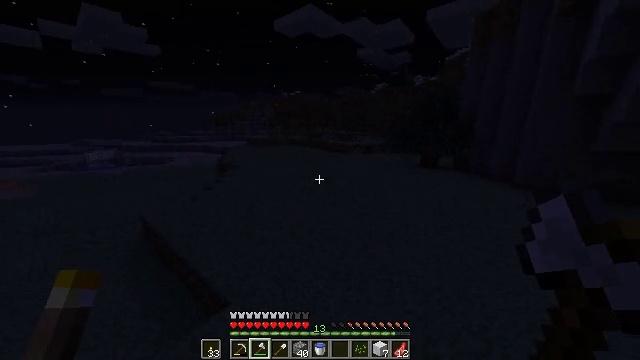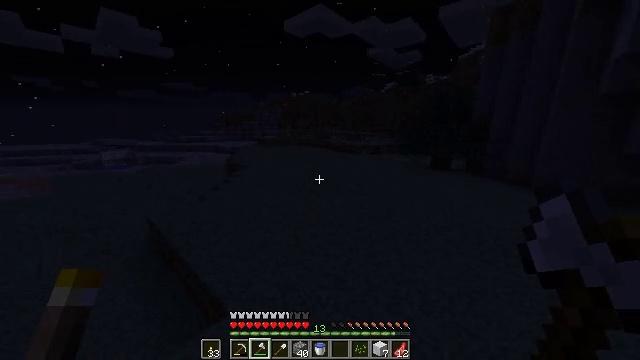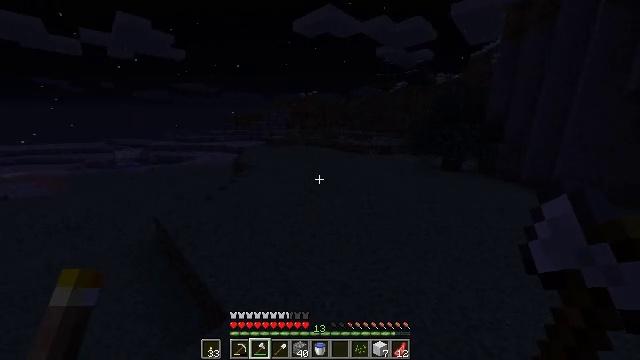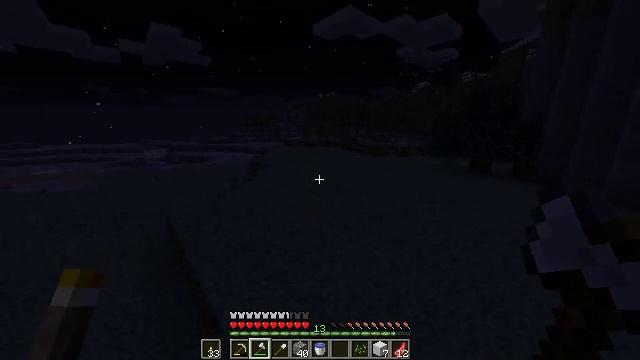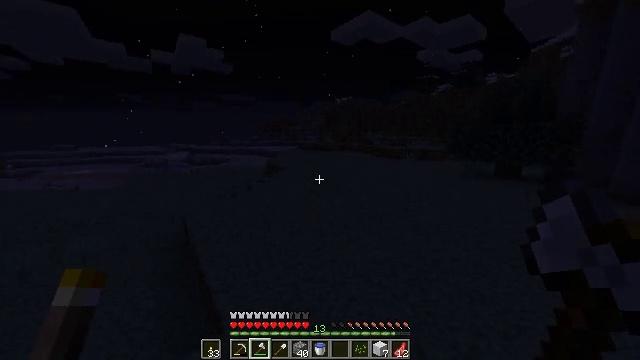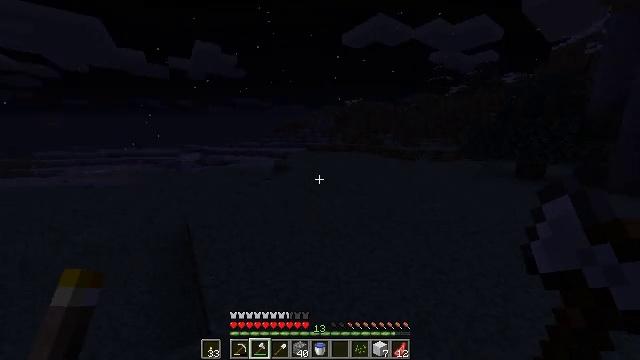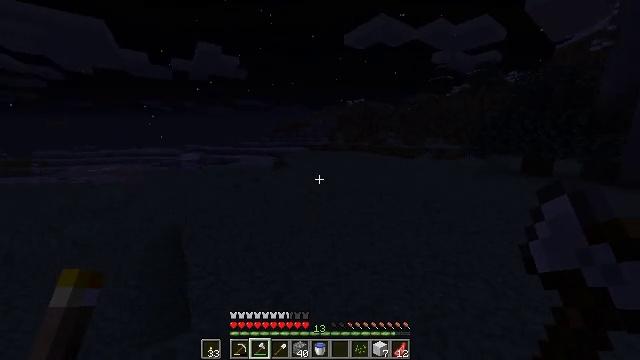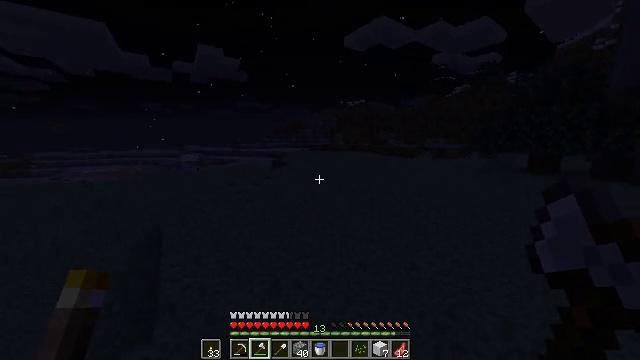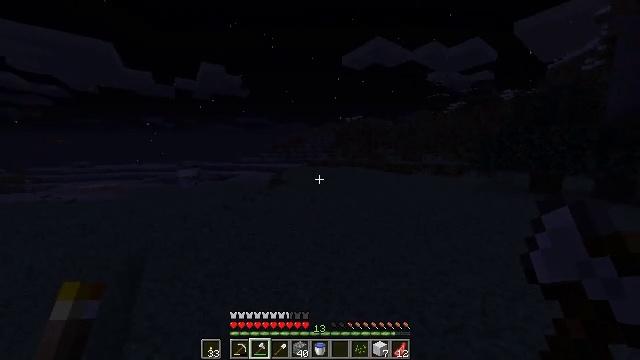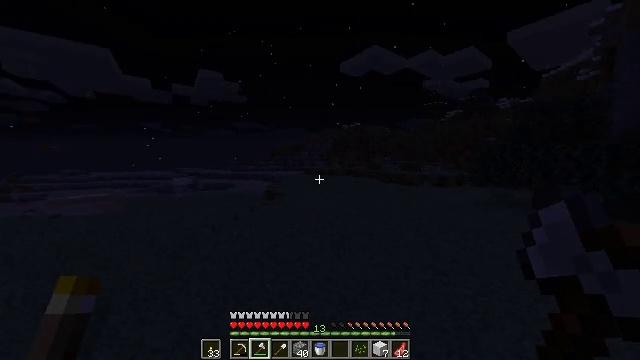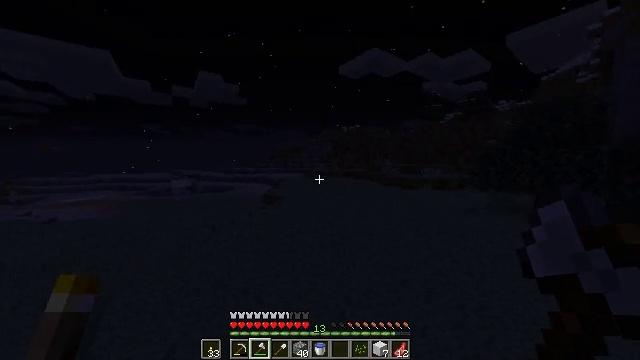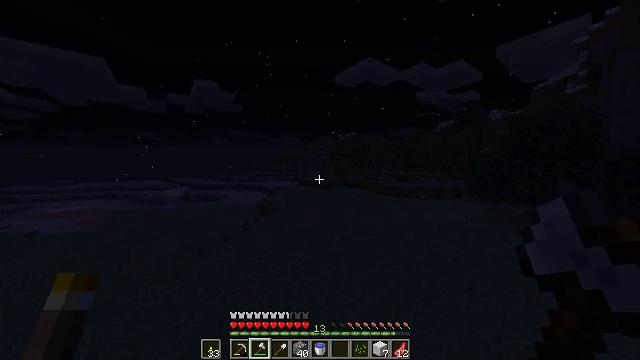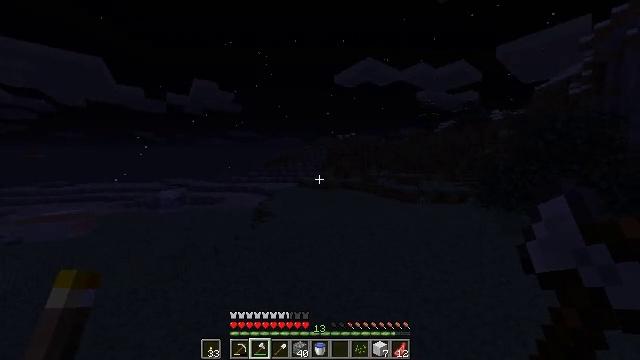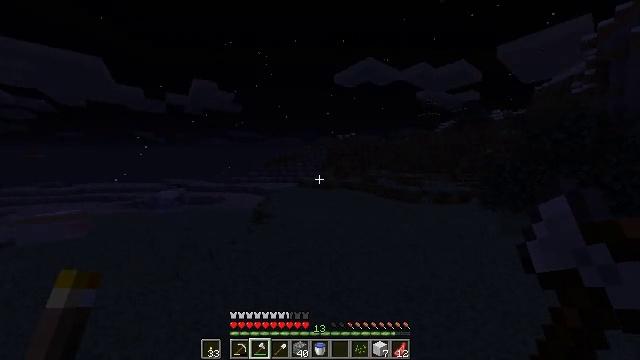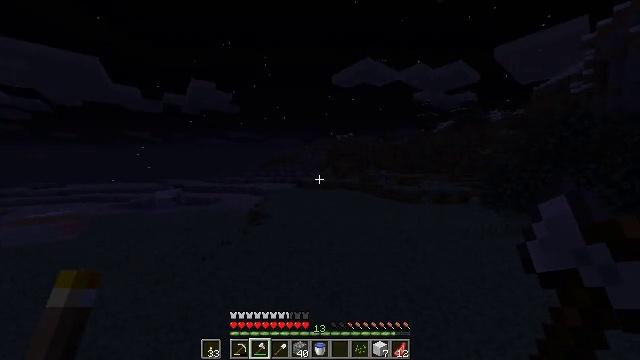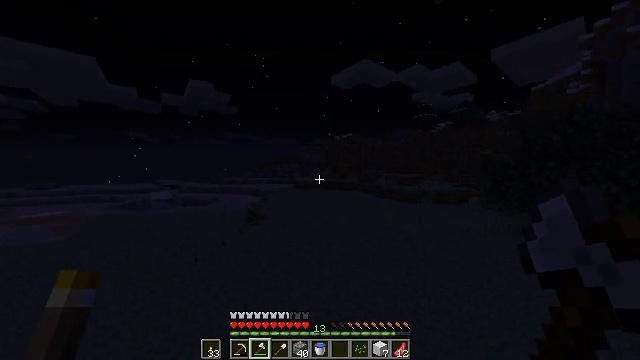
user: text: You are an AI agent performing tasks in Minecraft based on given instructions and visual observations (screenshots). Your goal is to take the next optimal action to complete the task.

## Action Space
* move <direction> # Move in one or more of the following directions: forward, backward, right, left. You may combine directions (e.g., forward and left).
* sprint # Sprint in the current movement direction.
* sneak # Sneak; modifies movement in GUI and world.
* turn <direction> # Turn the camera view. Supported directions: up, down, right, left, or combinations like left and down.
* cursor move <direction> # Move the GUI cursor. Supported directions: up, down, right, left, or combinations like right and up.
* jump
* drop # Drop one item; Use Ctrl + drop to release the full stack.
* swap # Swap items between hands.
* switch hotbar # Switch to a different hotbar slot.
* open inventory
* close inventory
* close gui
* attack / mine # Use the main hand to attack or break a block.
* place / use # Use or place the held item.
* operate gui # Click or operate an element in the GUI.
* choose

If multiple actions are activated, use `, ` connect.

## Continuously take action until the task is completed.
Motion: motion action
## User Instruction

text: Gather hay blocks from the farm.
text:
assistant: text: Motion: move forward, sprint, turn left, jump
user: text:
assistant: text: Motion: move forward, sprint, turn left, jump
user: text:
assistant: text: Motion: move forward, sprint, turn left, jump
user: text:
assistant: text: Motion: move forward, sprint, turn left and up, jump
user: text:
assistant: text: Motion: move forward, sprint, turn left, jump
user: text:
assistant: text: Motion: move forward, sprint, jump
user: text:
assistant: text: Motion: move forward, sprint, jump
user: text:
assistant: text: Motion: move forward, sprint, turn up, jump
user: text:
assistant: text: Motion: move forward, sprint, turn up, jump
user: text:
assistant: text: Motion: move forward, sprint, jump
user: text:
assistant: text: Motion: move forward, sprint, turn right and up, jump
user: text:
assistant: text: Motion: move forward, sprint, jump
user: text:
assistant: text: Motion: move forward, sprint, jump
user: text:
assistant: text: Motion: move forward, sprint, jump
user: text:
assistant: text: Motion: move forward, sprint, jump
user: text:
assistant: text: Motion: move forward, sprint, jump
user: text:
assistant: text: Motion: move forward, sprint, turn right, jump
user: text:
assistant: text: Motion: move forward, sprint, turn right, jump
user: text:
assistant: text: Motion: move forward, sprint, turn right, jump
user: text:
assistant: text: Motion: move forward, sprint, turn right, jump
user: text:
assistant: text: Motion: move forward, sprint, turn right, jump
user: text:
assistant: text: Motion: move forward, sprint, jump
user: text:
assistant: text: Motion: move forward, sprint, turn right, jump
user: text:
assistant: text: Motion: move forward, sprint, jump
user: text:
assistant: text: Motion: move forward, sprint, jump
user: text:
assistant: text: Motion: move forward, sprint, jump
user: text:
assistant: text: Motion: move forward, sprint, turn left, jump
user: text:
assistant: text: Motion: move forward, sprint, jump
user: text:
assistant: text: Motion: move forward, sprint, jump
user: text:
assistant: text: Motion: move forward, sprint, jump